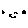
Label: moon